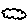
Label: cloud